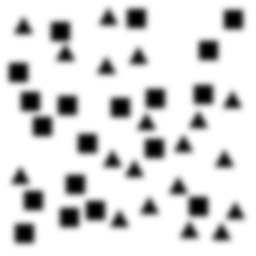
Squares: 19
Triangles: 19
Stars: 0
Total shapes: 38